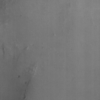
Label: not_dusty